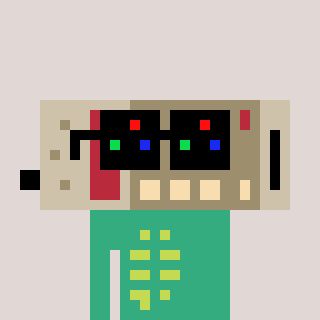
a pixel art character with square black sunglasses, a cordless phone-shaped head and a teal-colored body on a warm background